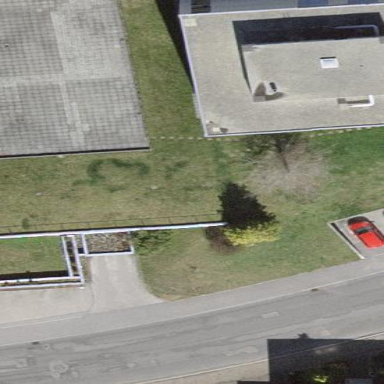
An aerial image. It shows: Building with flat roof covered in grass.